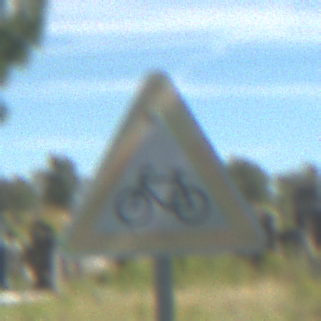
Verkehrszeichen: RadverkehrRechts
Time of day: Midday
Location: Outdoor (Special)
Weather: PartlyCloudy
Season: NotSpecified
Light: Natural